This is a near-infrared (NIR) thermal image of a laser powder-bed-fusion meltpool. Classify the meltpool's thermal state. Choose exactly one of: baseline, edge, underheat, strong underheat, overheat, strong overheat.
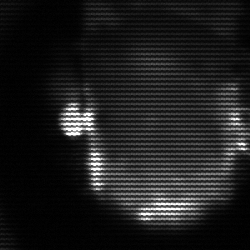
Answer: baseline